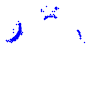
Particle: proton